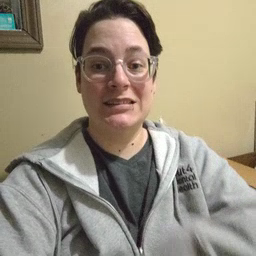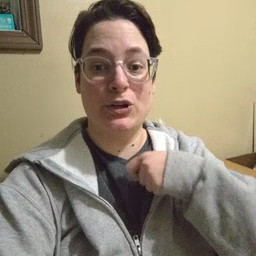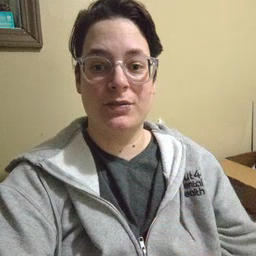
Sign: zipper